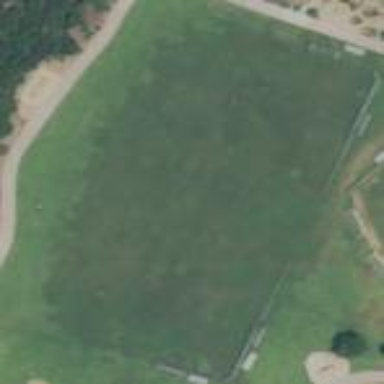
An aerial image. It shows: Soccer pitch designated for leisure and sports activities.